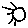
Label: sun